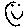
Label: smiley face